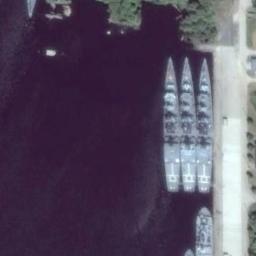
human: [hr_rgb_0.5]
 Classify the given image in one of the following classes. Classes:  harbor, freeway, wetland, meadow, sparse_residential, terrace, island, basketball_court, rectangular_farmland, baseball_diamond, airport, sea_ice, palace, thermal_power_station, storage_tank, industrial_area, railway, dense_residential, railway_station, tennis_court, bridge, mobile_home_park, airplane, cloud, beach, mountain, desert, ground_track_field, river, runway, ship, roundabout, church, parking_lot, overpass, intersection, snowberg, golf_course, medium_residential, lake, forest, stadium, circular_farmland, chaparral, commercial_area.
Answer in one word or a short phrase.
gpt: ship